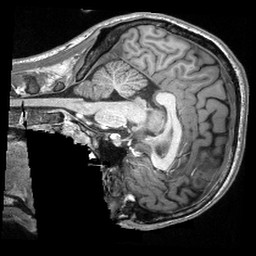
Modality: T1w
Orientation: sagittal
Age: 22
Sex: male